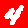
Digit: 4